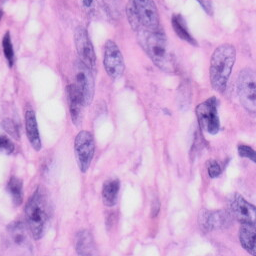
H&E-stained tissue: Skin